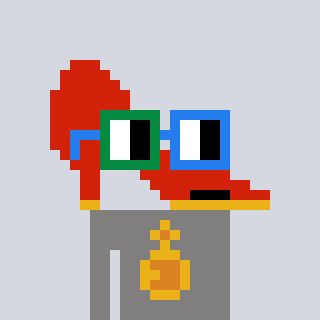
a pixel art character with square green and blue glasses, a highheel-shaped head and a bluegrey-colored body on a cool background